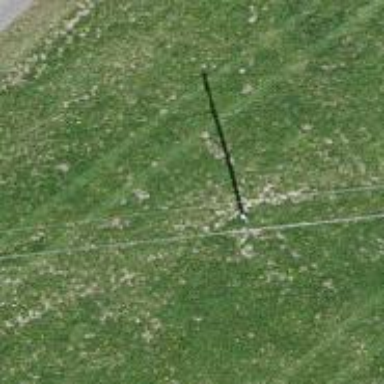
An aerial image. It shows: Power pole.